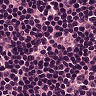
Metastatic tissue present: no